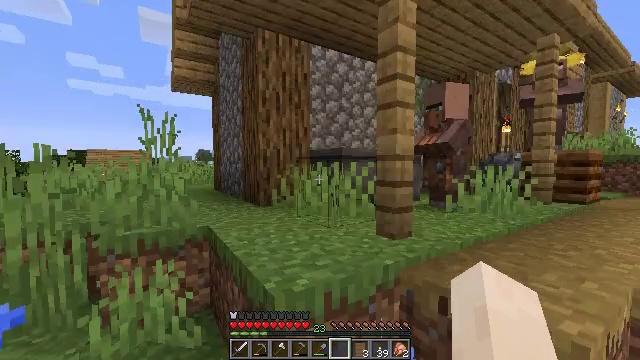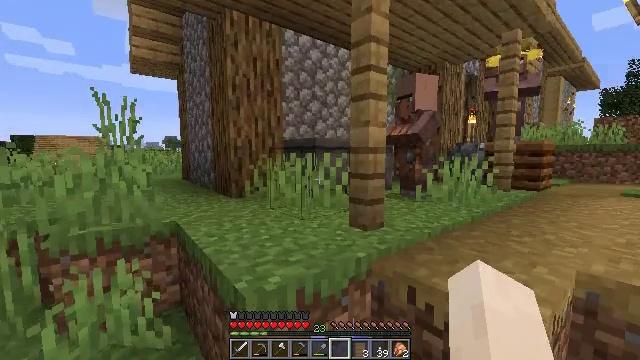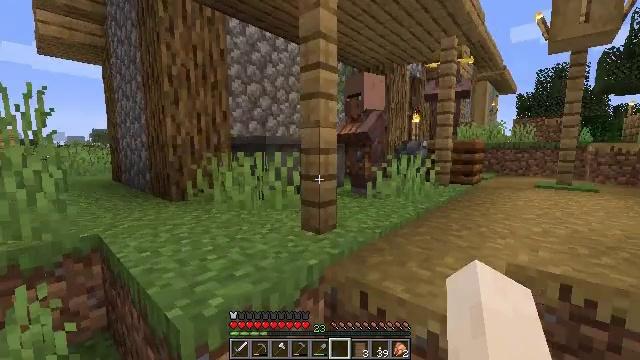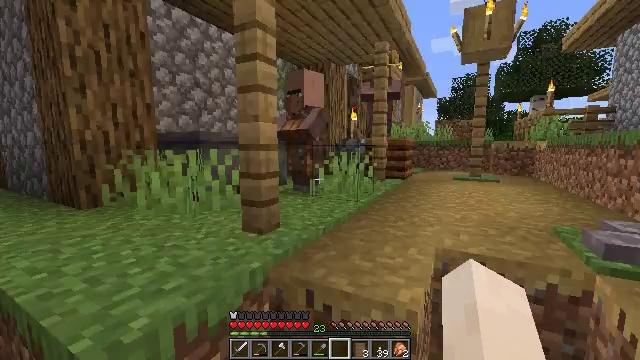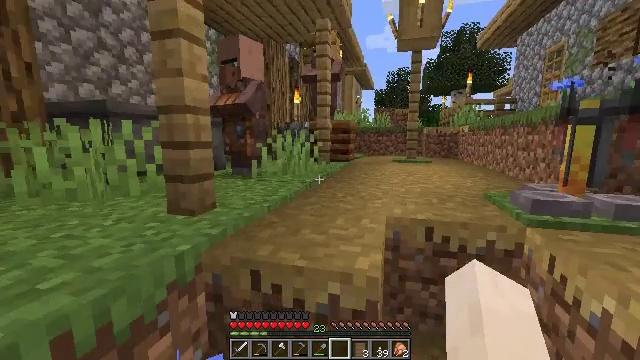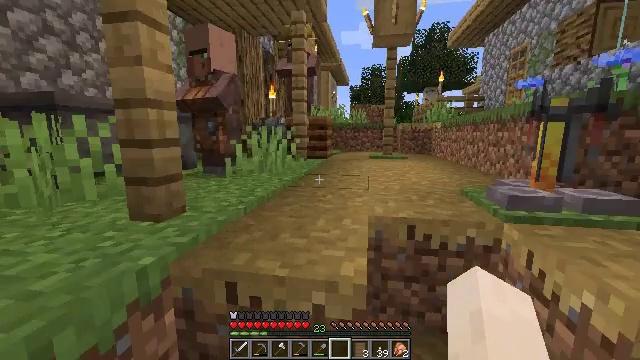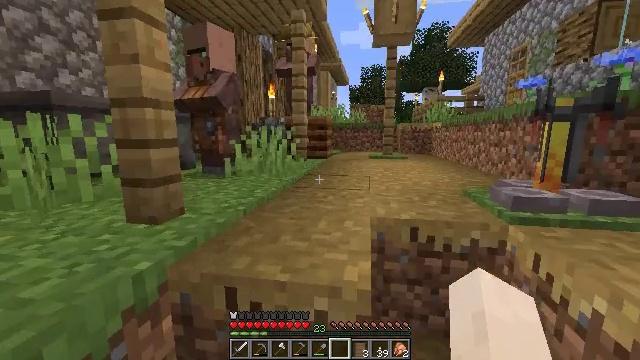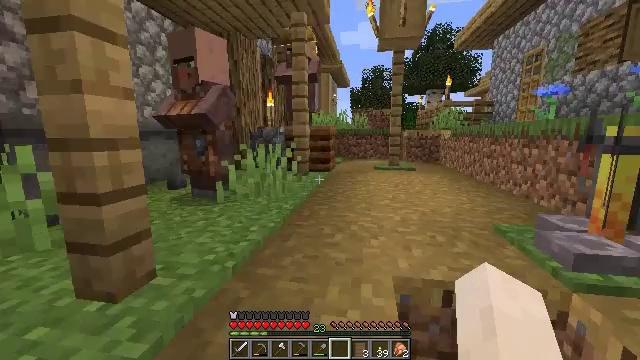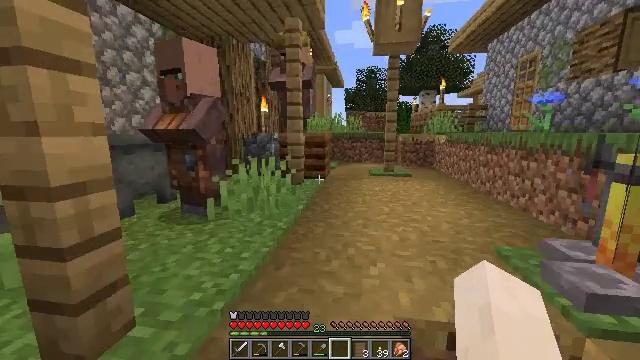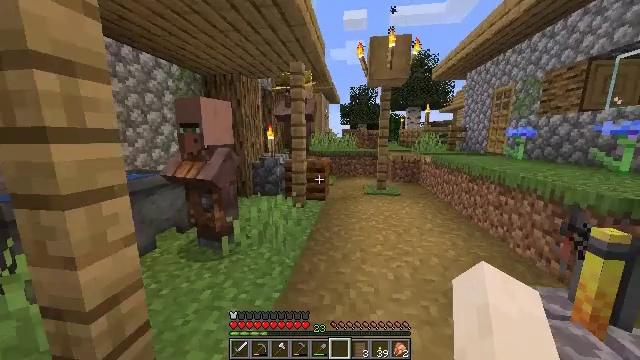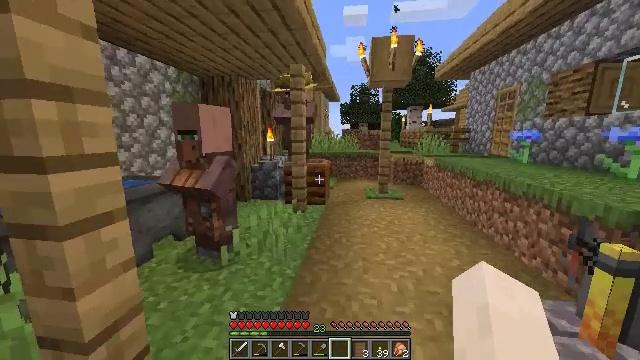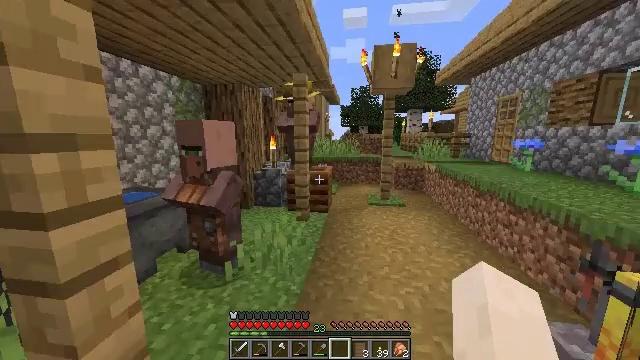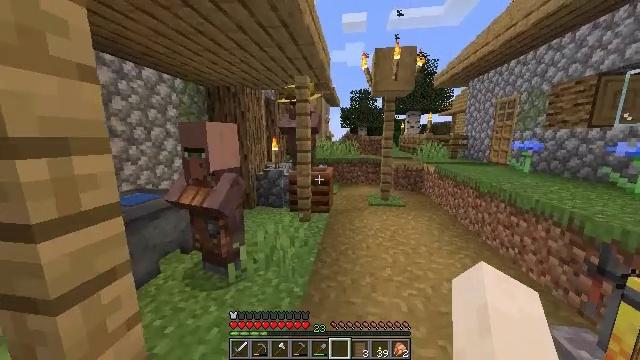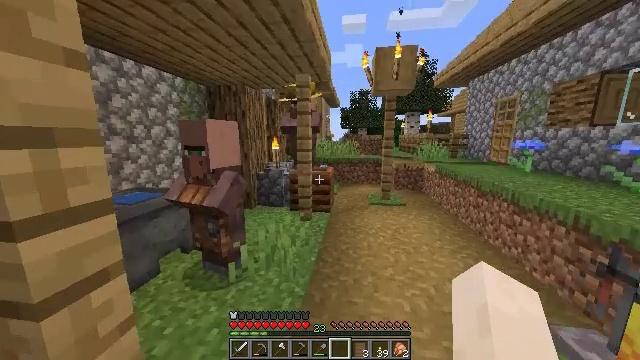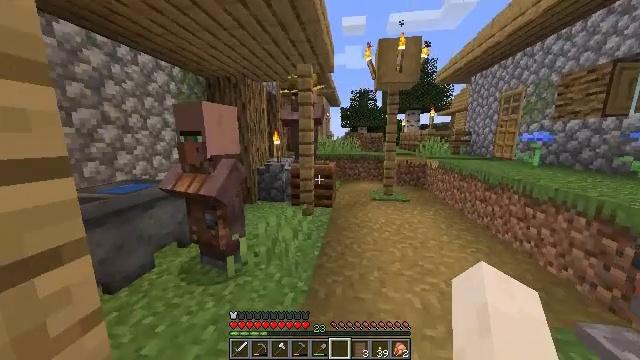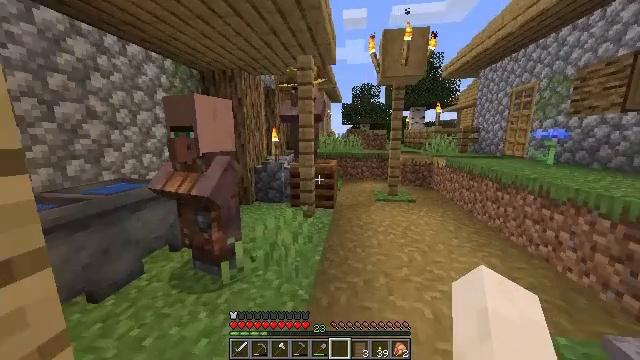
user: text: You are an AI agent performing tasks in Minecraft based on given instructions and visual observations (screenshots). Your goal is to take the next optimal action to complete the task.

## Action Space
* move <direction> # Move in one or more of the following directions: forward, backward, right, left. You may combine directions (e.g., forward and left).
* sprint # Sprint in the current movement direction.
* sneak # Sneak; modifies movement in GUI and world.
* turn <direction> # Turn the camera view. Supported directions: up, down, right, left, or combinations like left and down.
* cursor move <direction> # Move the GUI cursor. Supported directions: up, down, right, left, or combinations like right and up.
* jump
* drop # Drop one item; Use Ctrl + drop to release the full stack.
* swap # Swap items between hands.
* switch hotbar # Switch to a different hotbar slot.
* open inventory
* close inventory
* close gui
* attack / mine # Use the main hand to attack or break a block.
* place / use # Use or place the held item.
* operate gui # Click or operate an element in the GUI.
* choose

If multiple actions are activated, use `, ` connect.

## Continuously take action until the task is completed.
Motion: motion action
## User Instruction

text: Break the cauldron to collect it.
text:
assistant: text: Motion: move forward, turn right and down, jump
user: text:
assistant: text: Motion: move forward, turn right and down
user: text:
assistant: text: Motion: move forward, turn right
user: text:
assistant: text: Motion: move forward, turn right and down
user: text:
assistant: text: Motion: move forward, turn right
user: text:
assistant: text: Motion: move forward
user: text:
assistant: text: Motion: move forward, sprint, jump
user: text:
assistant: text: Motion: move forward, sprint, turn right, jump
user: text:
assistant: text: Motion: move forward, sprint, jump
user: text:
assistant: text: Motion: move forward, sprint, jump
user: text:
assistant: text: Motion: move forward, sprint
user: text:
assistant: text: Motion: move forward
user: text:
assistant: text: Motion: move forward
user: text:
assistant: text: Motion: move forward
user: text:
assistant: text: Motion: move forward
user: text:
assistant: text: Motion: move forward
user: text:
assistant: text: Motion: move forward
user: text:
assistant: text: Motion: move forward, turn left and down
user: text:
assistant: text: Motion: turn left and down
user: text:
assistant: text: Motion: turn left
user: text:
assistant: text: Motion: turn left
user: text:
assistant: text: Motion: turn left, switch to hotbar 1
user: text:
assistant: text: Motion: switch to hotbar 1
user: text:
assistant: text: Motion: switch to hotbar 1
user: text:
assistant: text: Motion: turn left and down
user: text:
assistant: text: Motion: turn left and down
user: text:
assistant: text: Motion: turn left and down
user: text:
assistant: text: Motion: turn left
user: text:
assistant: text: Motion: no_op
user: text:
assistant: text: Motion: no_op